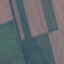
Label: AnnualCrop